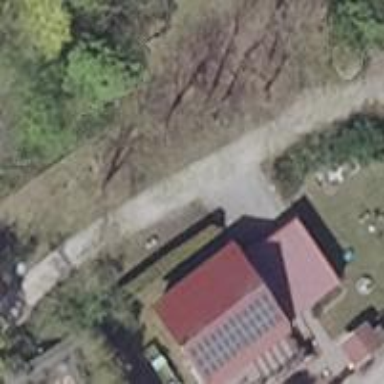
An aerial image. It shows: Alleyway designated as service road.